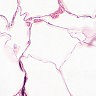
Metastatic tissue present: no